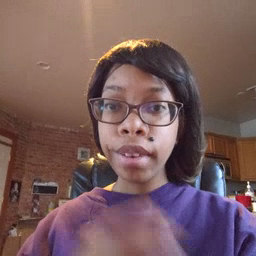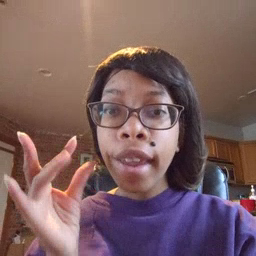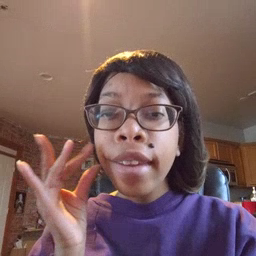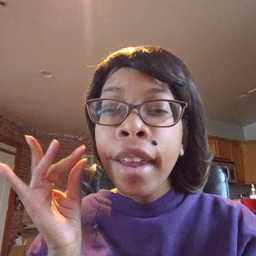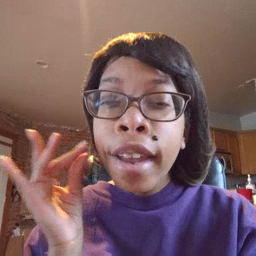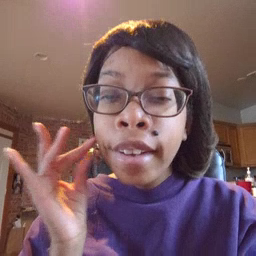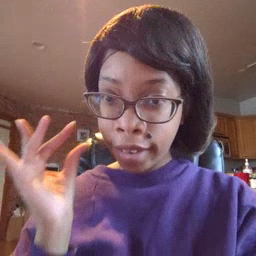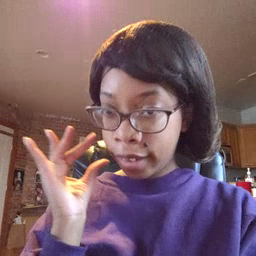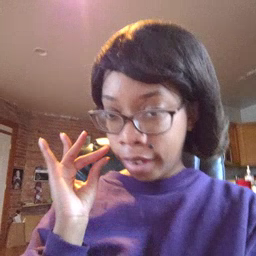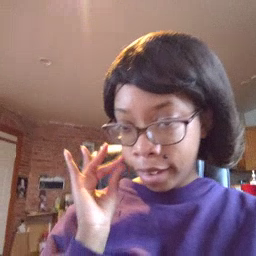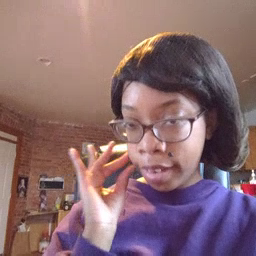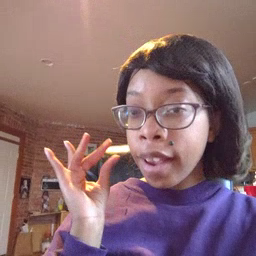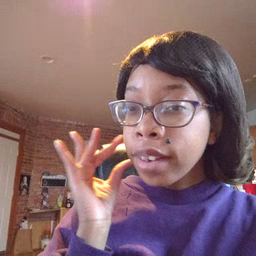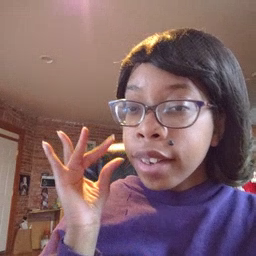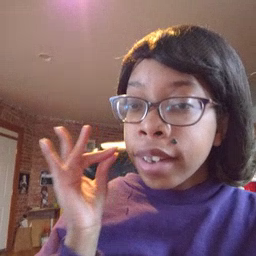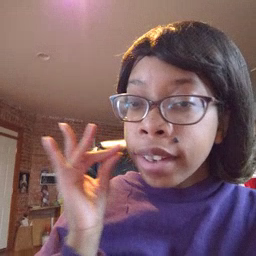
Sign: kitty